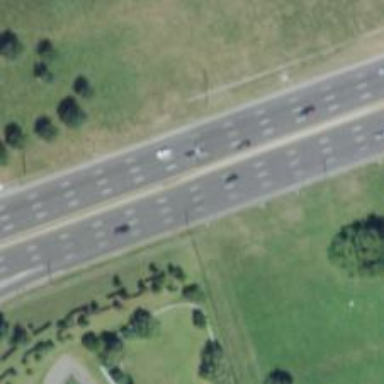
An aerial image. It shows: Expressway with asphalt surface classified as trunk highway.